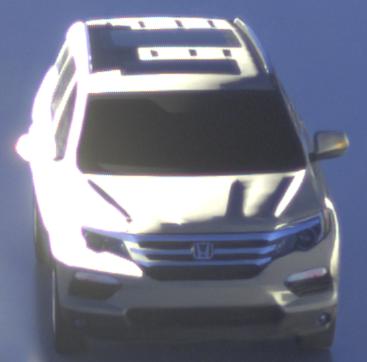
Make: Honda
Model: Pilot
Detailed model: 3
Model produced from: 2015
Model produced until: 2022
Doors: 5
Color: gray
Road condition: wet road
Daytime: sunrise or sunset
Contrast: low contrast